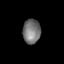
Tissue: skin
Cell type: Epithelial cells
Senescence score: 0.1841
Nuclear area (px): 429
Mean DAPI intensity: 115.758